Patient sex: M
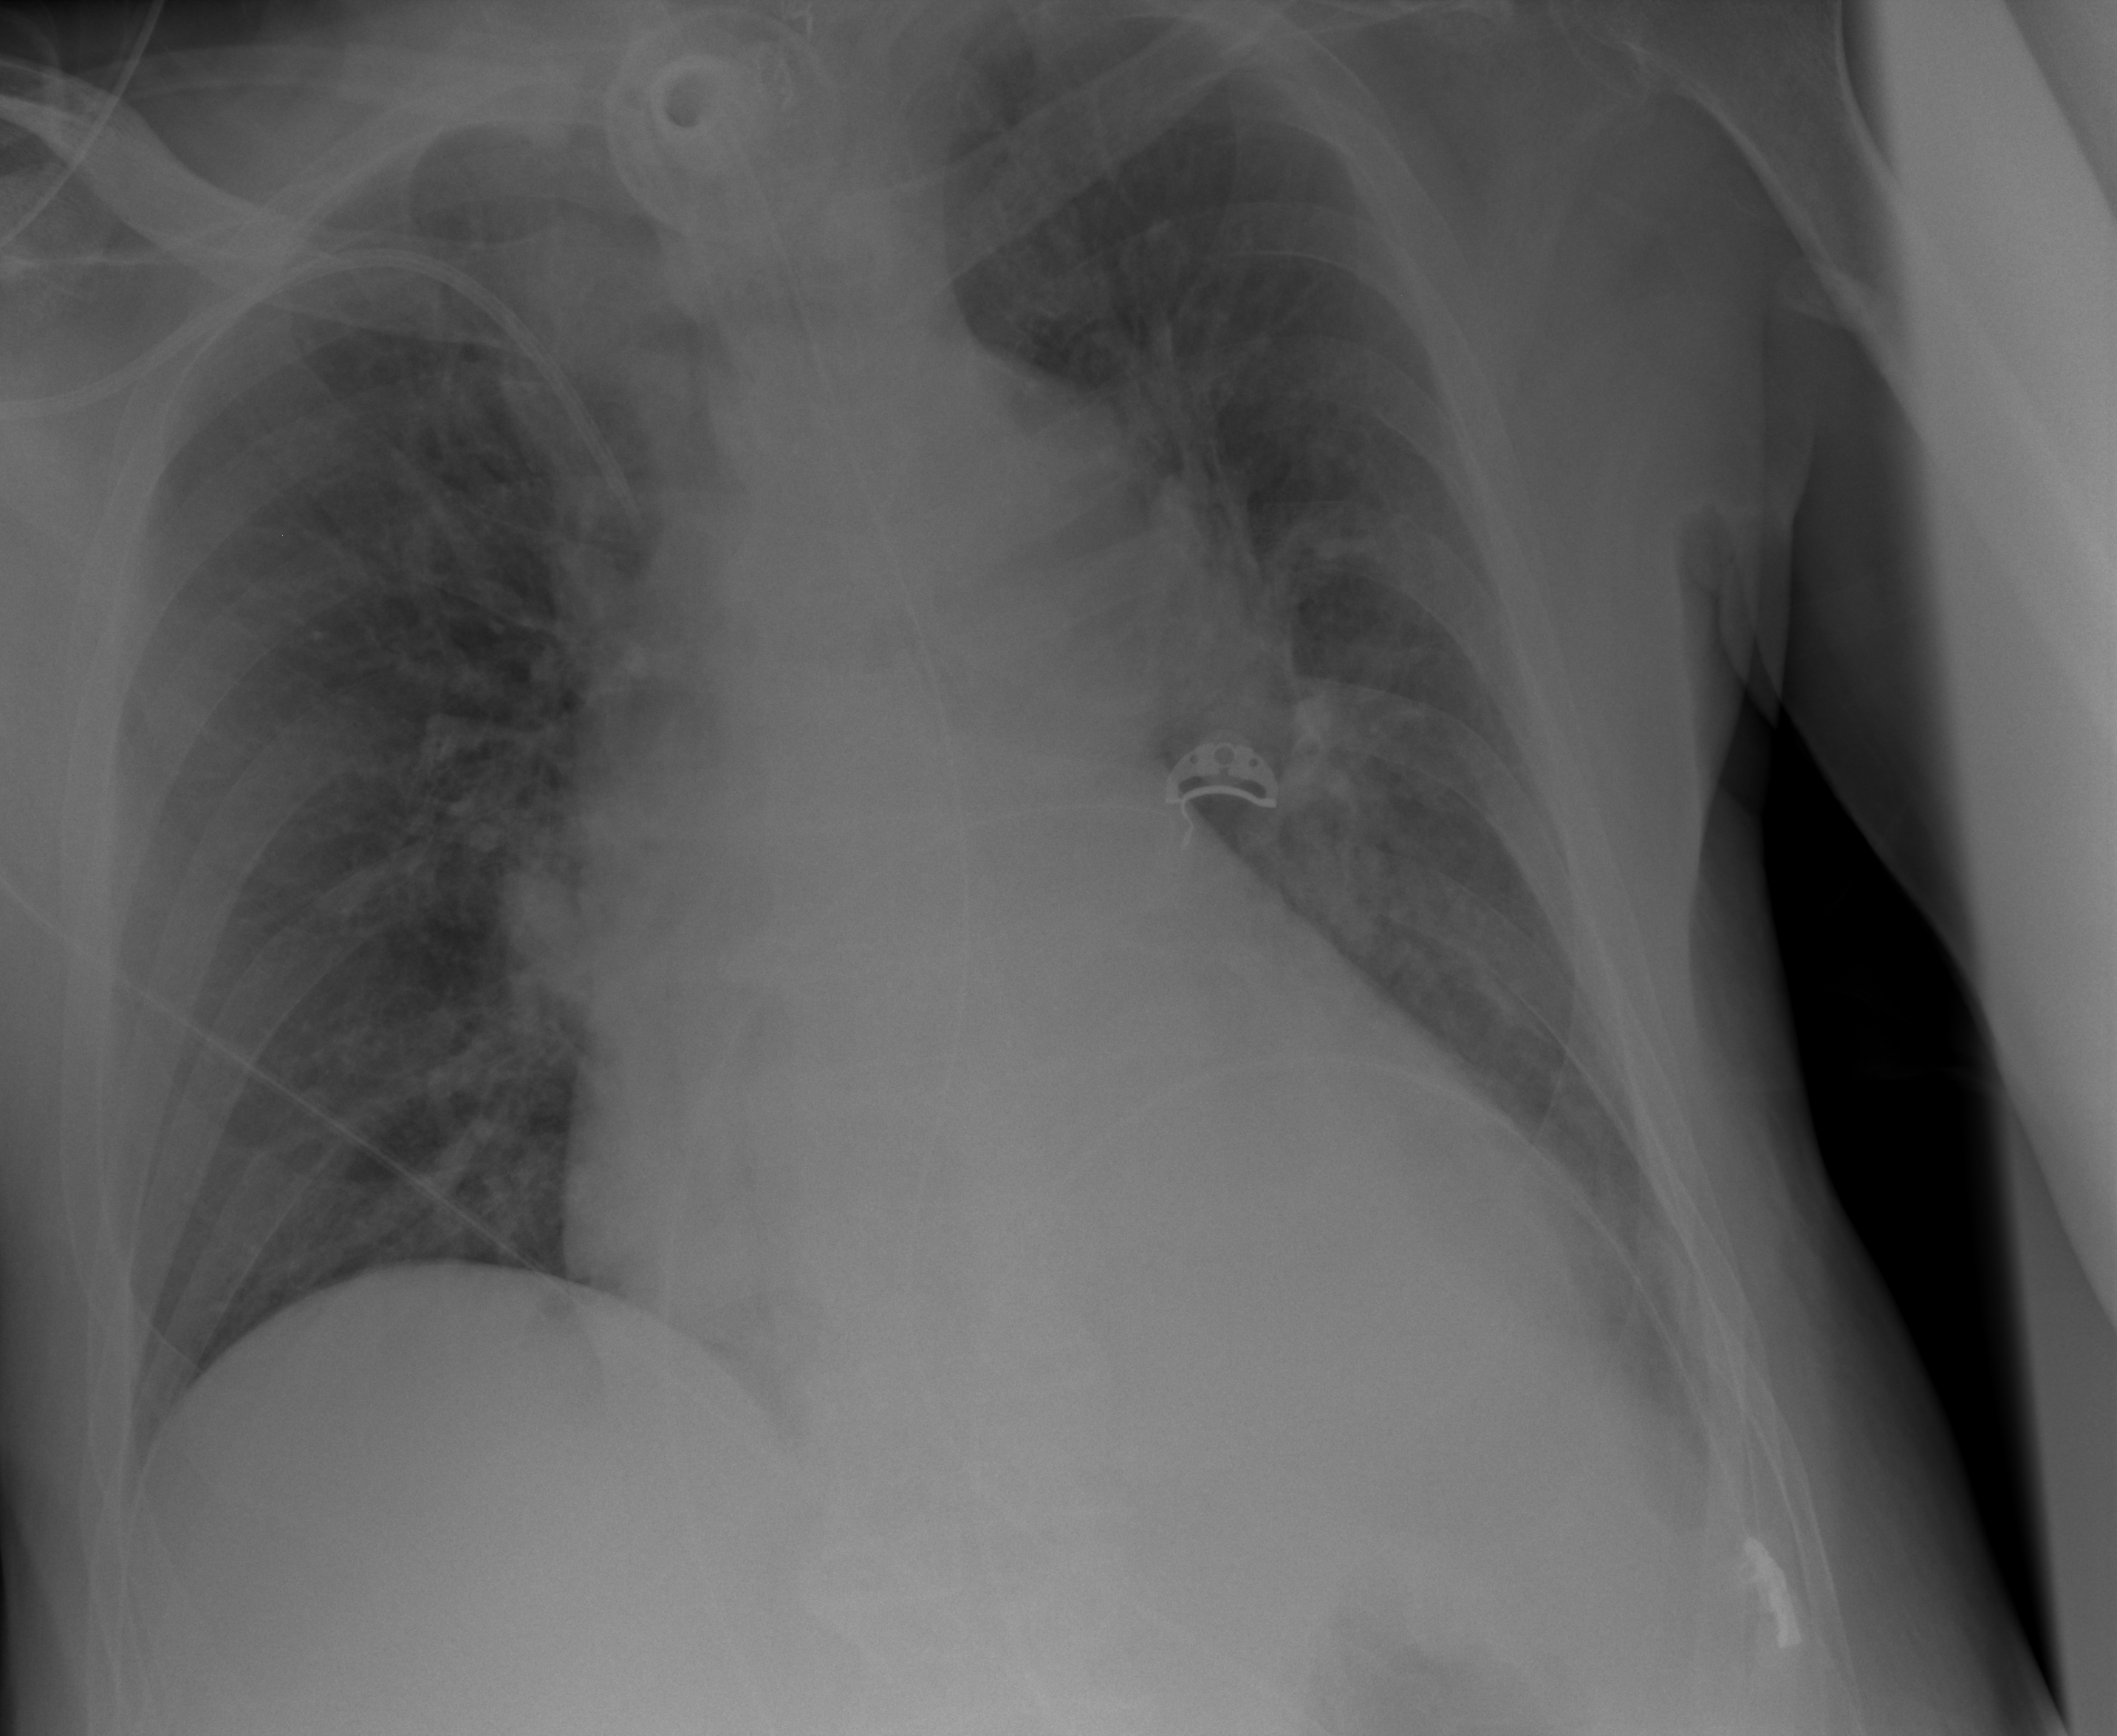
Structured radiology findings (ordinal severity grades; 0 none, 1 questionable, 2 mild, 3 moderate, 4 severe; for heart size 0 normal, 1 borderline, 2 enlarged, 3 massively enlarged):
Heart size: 0
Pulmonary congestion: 0
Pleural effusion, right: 0
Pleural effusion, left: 2
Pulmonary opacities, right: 2
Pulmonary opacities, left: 2
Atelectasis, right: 2
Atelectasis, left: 0